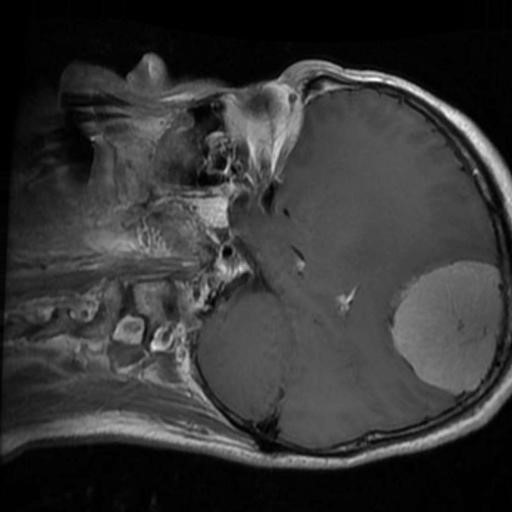
Label: brain_menin